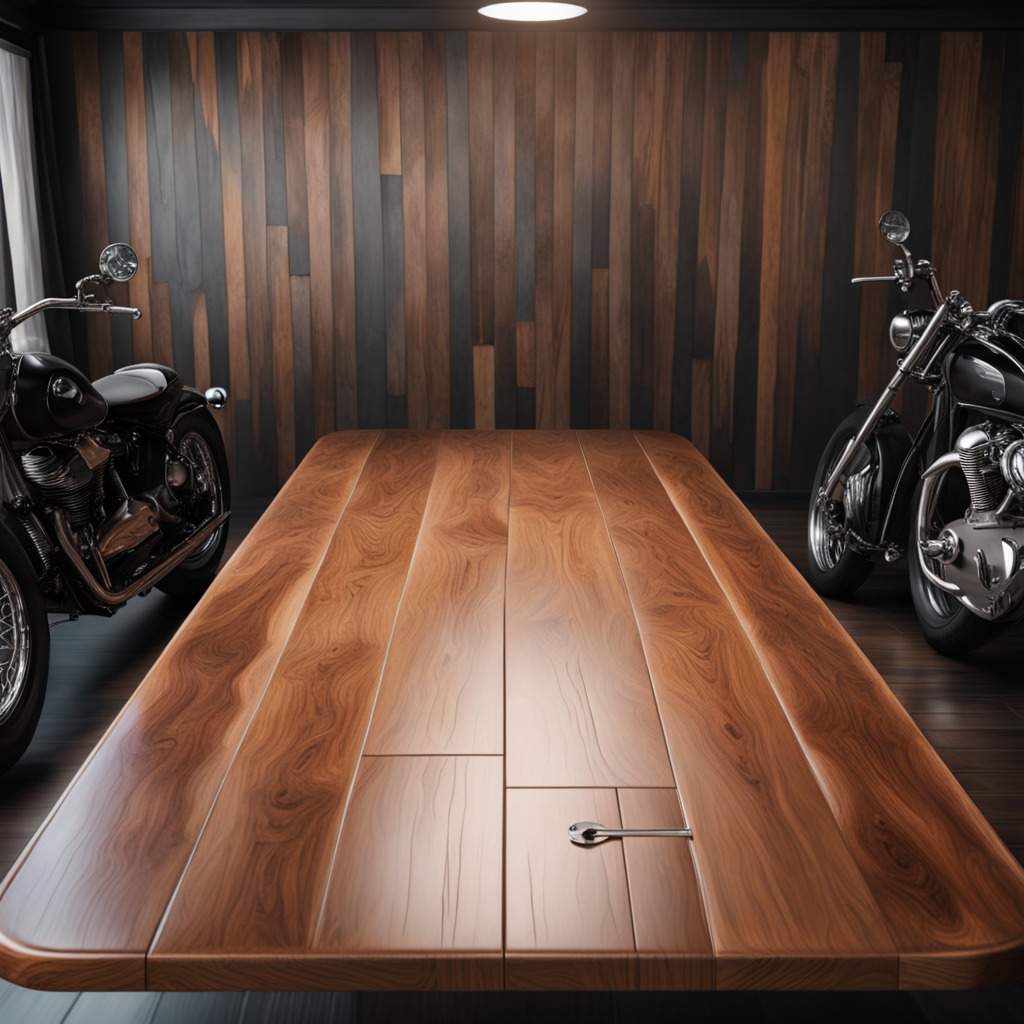
A wrench lies on the wooden table in the vintage motorcycle garage.